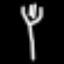
Label: fork